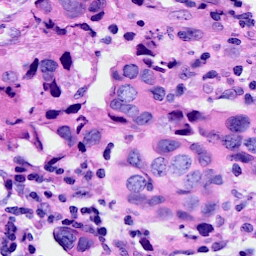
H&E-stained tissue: Breast